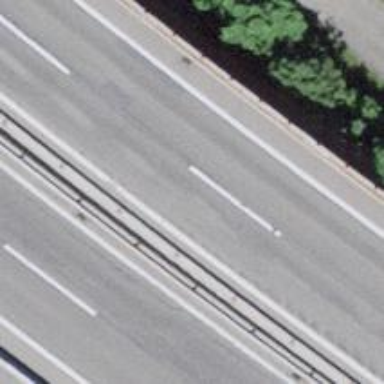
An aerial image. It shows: Viaduct bridge on motorway.